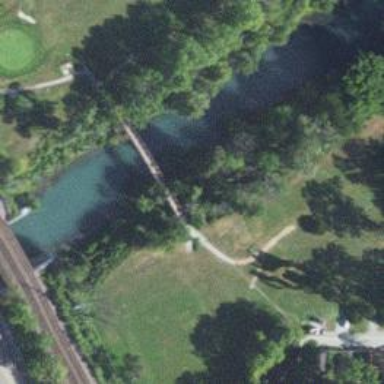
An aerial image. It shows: Path bridge on golf course.